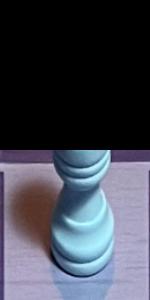
Label: Rook_White